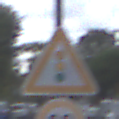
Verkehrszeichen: Lichtzeichenanlage
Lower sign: Geschwindigkeit90
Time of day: MorningAfternoon
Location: Outdoor (Urban)
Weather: Overcast
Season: NotSpecified
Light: Natural